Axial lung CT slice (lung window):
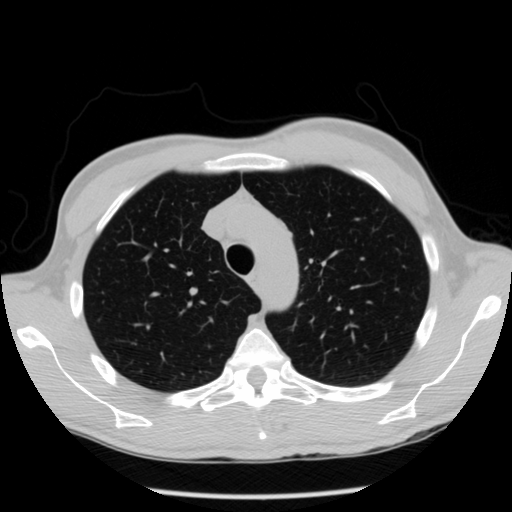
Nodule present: no